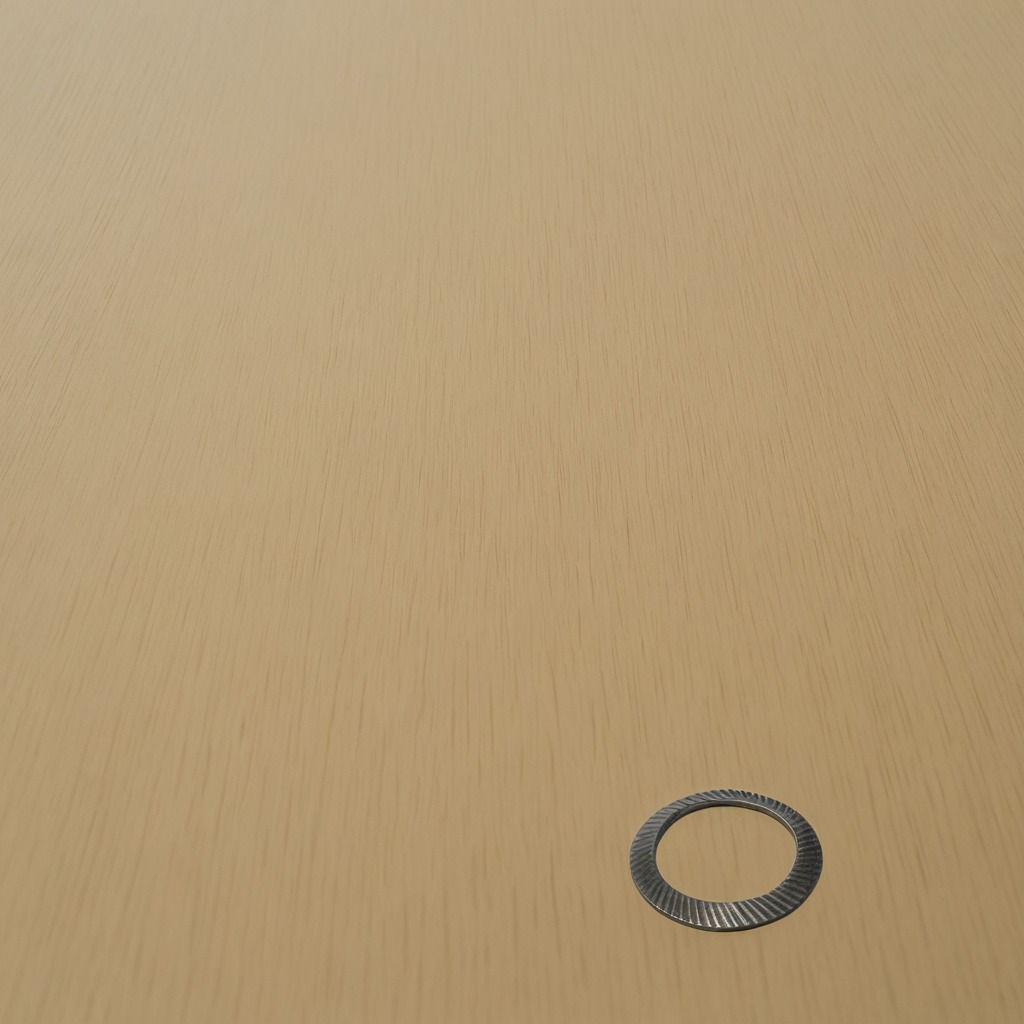
A flat metal washer lies on the plywood surface in a paint workshop lit by afternoon window light.